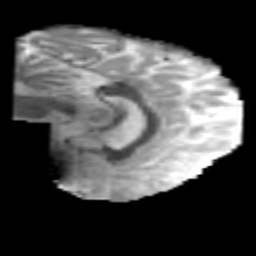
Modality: MD
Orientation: sagittal
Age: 18
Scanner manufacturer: philips
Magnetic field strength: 3 T
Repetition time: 8.551 s
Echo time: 0.1273 s